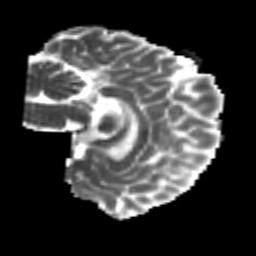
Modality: MD
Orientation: sagittal
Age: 23
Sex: female
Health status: healthy
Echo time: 0.074 s